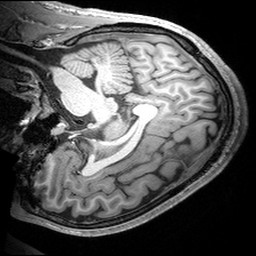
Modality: T1w
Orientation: sagittal
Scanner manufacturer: siemens
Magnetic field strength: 3 T
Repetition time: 2.53 s
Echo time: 0.00299 s